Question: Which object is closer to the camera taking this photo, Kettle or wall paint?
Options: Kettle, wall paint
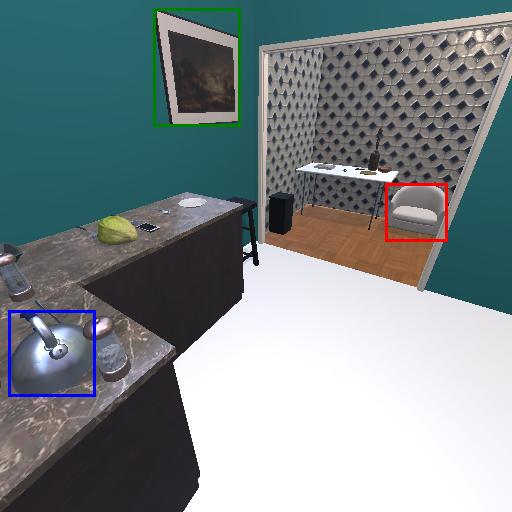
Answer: Kettle